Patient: sex M, age 71
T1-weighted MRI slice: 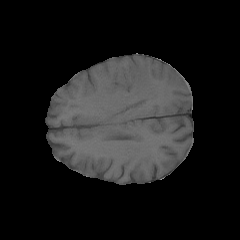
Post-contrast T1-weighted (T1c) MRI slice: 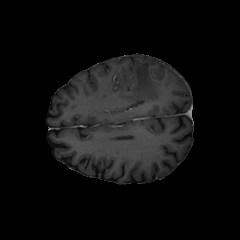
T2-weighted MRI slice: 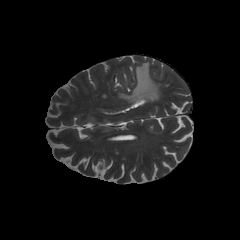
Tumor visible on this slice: yes
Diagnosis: Glioblastoma, IDH-wildtype
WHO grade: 4